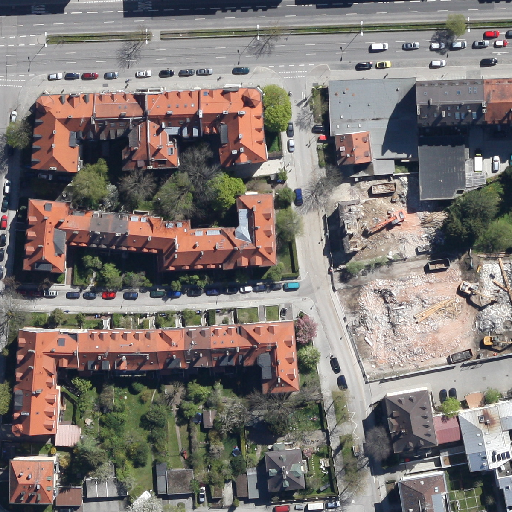
Referring expression: van driving on the road